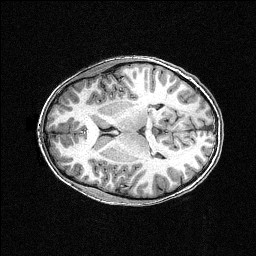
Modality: T1w
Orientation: axial
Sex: male
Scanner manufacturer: siemens
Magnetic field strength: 3 T
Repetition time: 2.3 s
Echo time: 0.00336 s